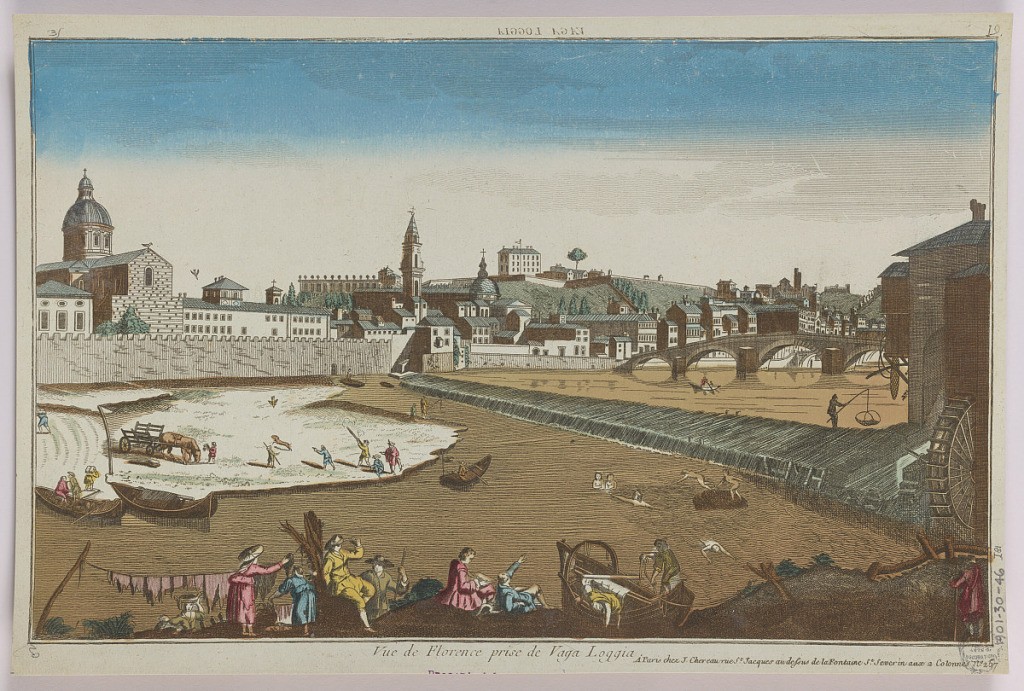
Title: Peep-show, Vue de Florence Prise de Vaga Loggia, 19
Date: ca. 1750
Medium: Engraving in ink with washes of watercolor on paper, mounted on scrapbook page
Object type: Print
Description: Peep-show print